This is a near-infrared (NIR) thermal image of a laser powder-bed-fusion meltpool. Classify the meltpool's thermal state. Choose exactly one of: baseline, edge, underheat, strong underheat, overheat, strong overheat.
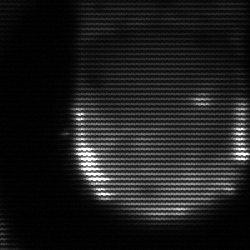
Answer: strong underheat